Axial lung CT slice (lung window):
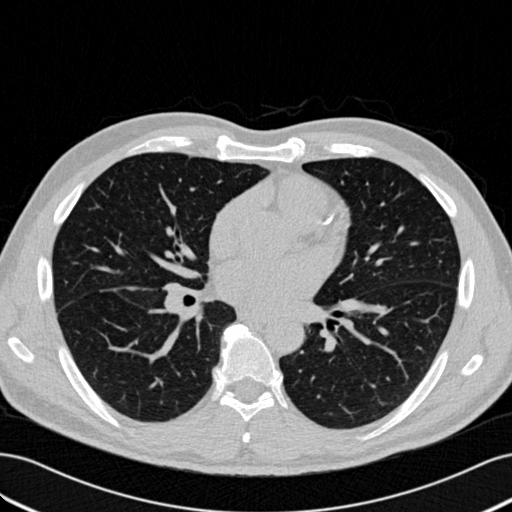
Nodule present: no